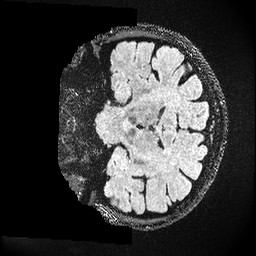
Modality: FLAIR
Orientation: coronal
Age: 46
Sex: male
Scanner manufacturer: ge
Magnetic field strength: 3 T
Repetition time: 4.802 s
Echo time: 0.1161 s